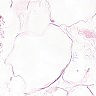
Metastatic tissue present: no